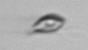
Label: Cryptophyta